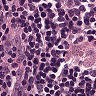
Metastatic tissue present: no